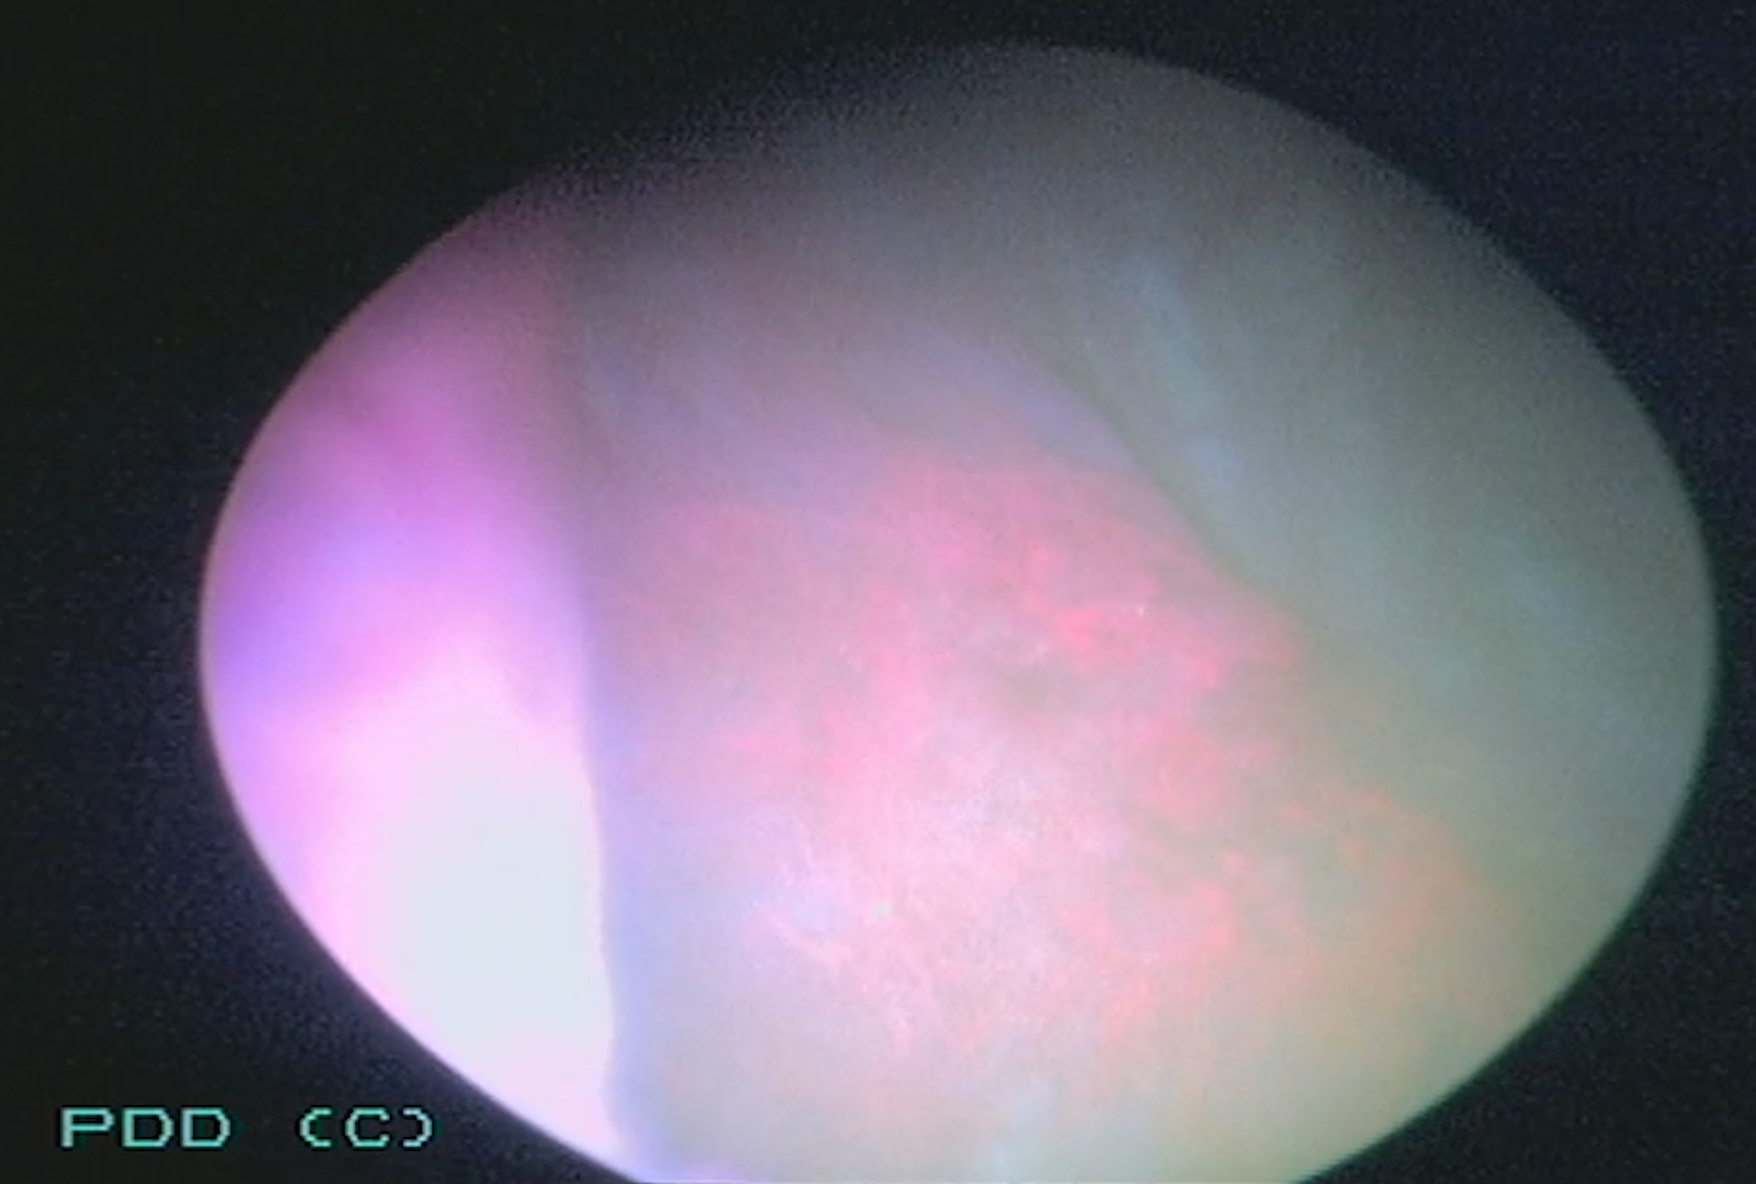
Modality: BLC
Class: Malignant
Subclass: CIS
Lesion: L1
Stage: Tis
Morphology: Non-papillary
Bladder cancer association: Yes